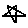
Label: star